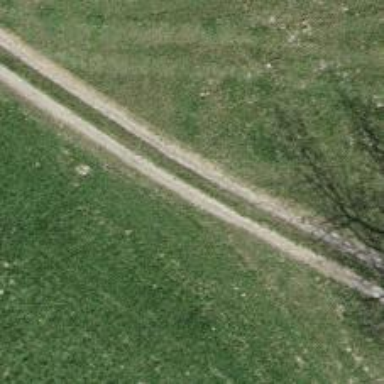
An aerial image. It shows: Track with grade 3 surface.